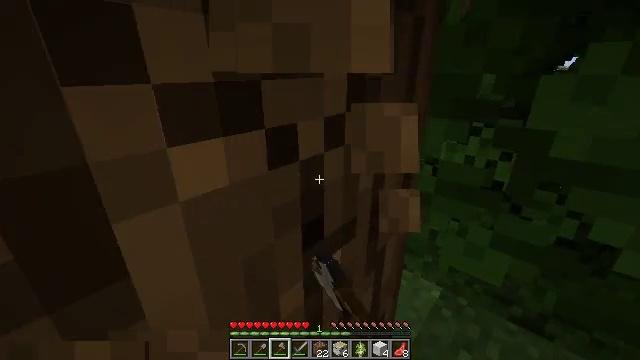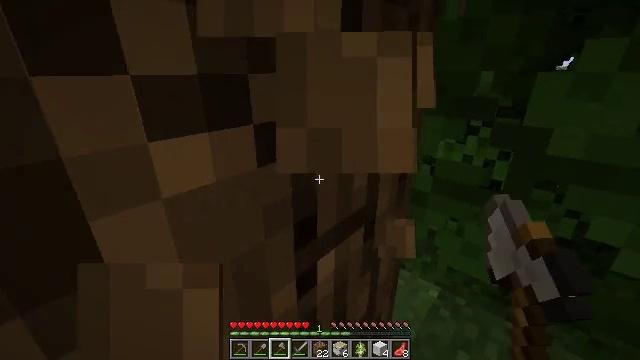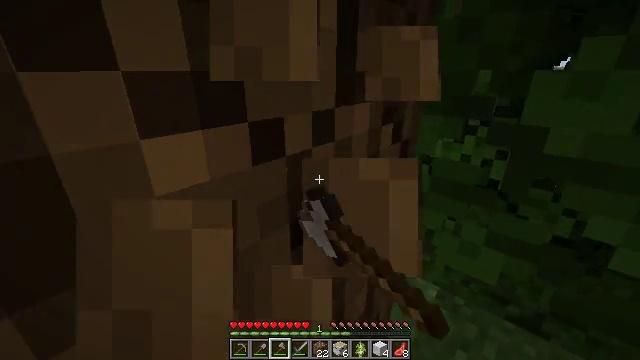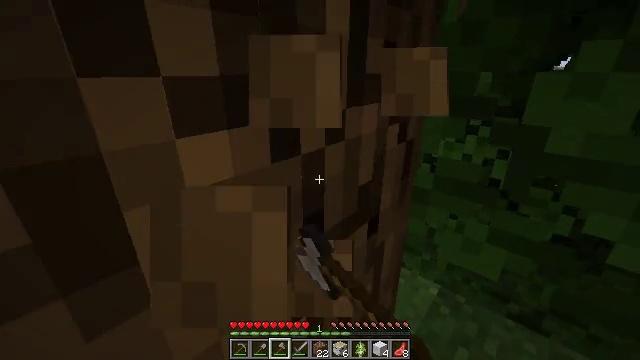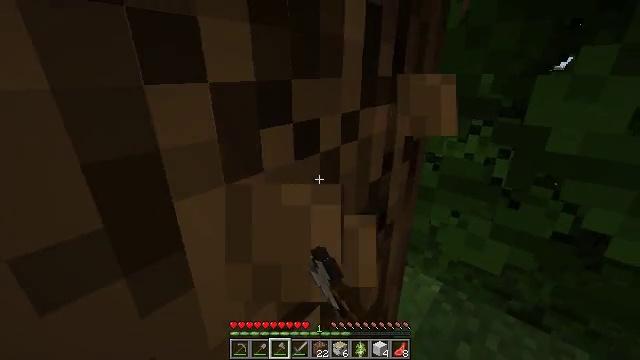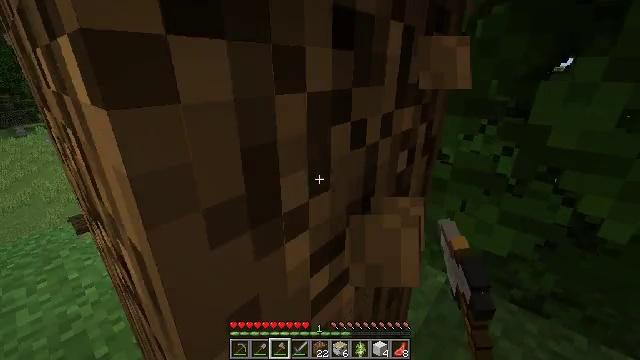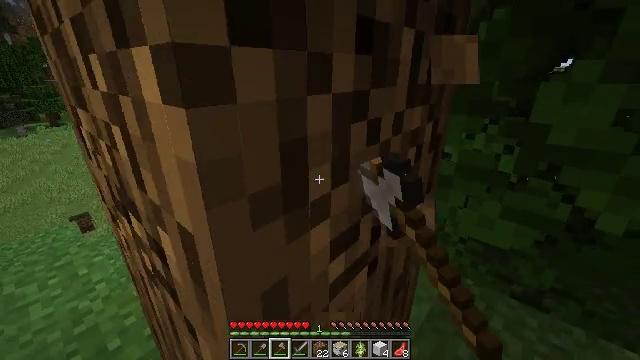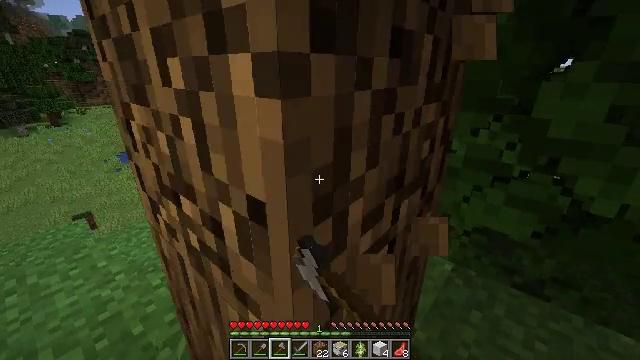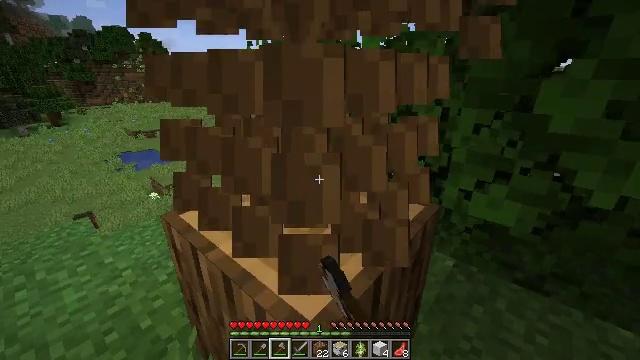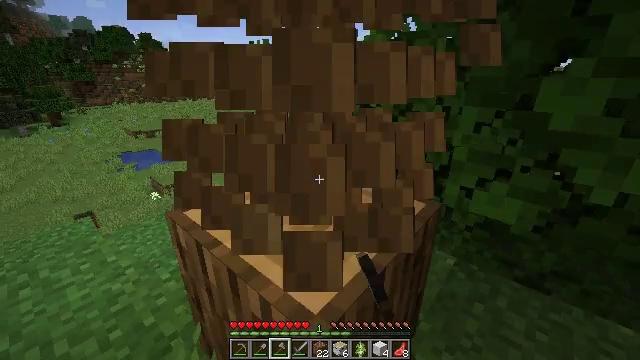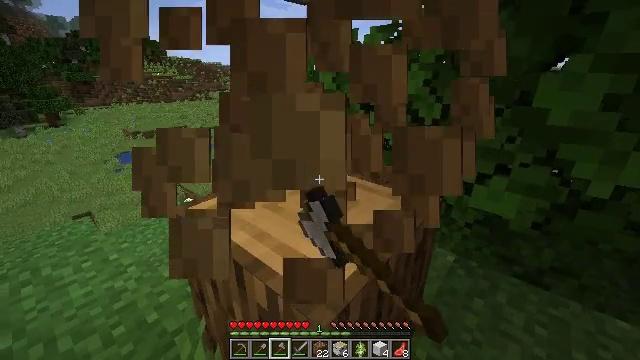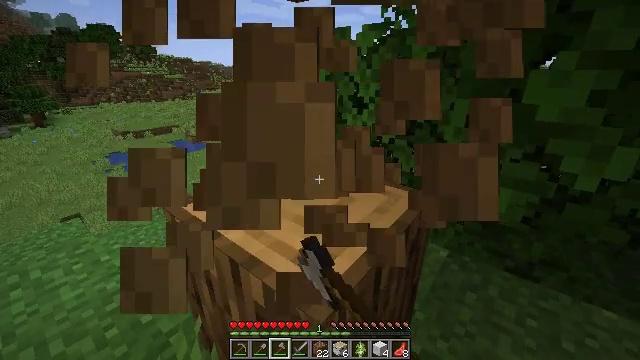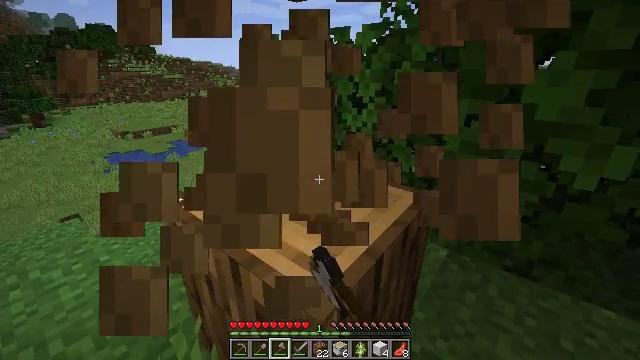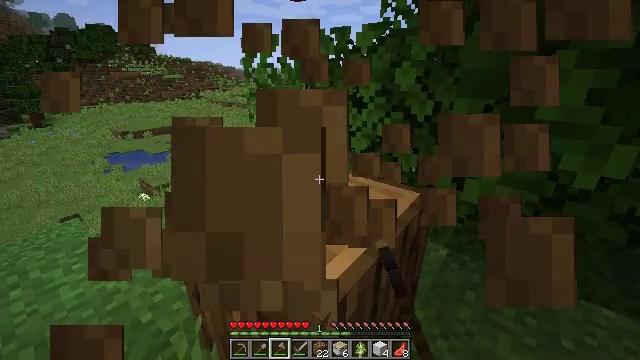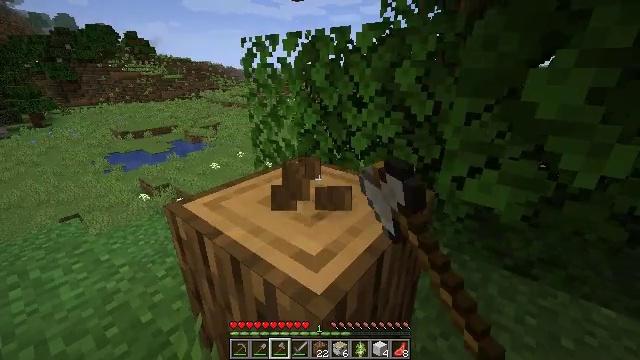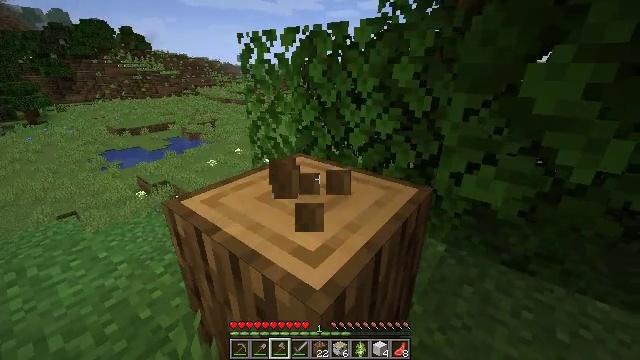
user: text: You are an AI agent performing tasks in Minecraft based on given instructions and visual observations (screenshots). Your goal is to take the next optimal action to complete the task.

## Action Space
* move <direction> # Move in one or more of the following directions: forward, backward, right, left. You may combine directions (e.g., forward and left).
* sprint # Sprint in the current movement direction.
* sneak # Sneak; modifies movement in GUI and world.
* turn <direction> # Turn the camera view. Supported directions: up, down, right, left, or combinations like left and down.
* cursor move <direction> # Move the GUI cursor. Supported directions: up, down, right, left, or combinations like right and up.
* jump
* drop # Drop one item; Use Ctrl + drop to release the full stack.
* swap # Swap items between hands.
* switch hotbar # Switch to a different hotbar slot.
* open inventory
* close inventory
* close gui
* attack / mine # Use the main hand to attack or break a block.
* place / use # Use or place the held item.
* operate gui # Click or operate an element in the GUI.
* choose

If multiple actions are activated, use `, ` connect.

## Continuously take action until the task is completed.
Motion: motion action
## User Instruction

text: Mine the oak log.
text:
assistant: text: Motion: attack / mine
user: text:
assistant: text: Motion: attack / mine
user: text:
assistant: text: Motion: move left, attack / mine
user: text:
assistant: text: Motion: move left, attack / mine
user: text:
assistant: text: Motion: move left, attack / mine
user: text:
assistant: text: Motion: move left, attack / mine
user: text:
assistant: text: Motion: attack / mine
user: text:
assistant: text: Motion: attack / mine
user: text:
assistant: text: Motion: attack / mine
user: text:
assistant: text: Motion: attack / mine
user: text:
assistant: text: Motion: turn right, attack / mine
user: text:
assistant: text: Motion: attack / mine
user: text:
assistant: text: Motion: attack / mine
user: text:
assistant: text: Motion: attack / mine
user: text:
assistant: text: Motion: attack / mine
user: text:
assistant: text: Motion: turn right and down, attack / mine
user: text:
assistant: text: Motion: move left, turn right and down, attack / mine
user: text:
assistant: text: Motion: move left, turn right and down, attack / mine
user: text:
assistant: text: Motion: move left, attack / mine
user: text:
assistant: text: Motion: attack / mine
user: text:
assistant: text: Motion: attack / mine
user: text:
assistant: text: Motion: attack / mine
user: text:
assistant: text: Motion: attack / mine
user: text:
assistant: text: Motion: attack / mine
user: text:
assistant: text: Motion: attack / mine
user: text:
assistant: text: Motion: attack / mine
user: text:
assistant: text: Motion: attack / mine
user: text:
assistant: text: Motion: attack / mine
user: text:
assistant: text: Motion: attack / mine
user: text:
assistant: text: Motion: attack / mine